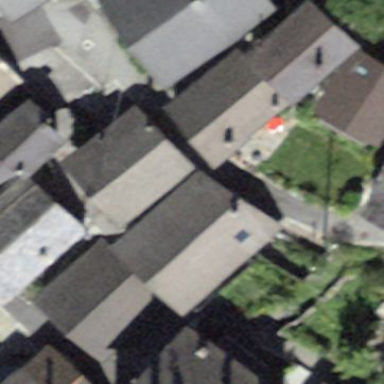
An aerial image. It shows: Detached building.